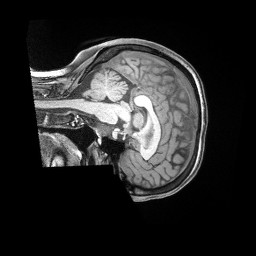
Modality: T1w
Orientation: sagittal
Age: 37
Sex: female
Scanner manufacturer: siemens
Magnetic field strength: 3 T
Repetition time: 2 s
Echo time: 0.00211 s